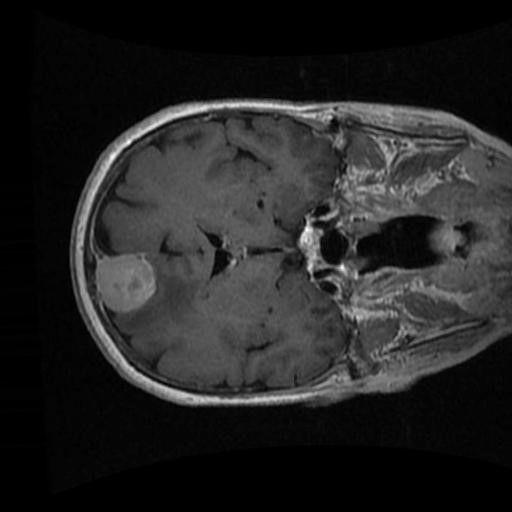
Label: brain_menin